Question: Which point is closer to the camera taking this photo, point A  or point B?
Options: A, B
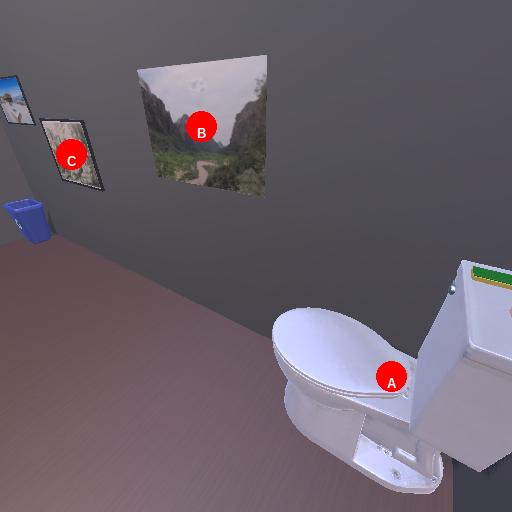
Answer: A